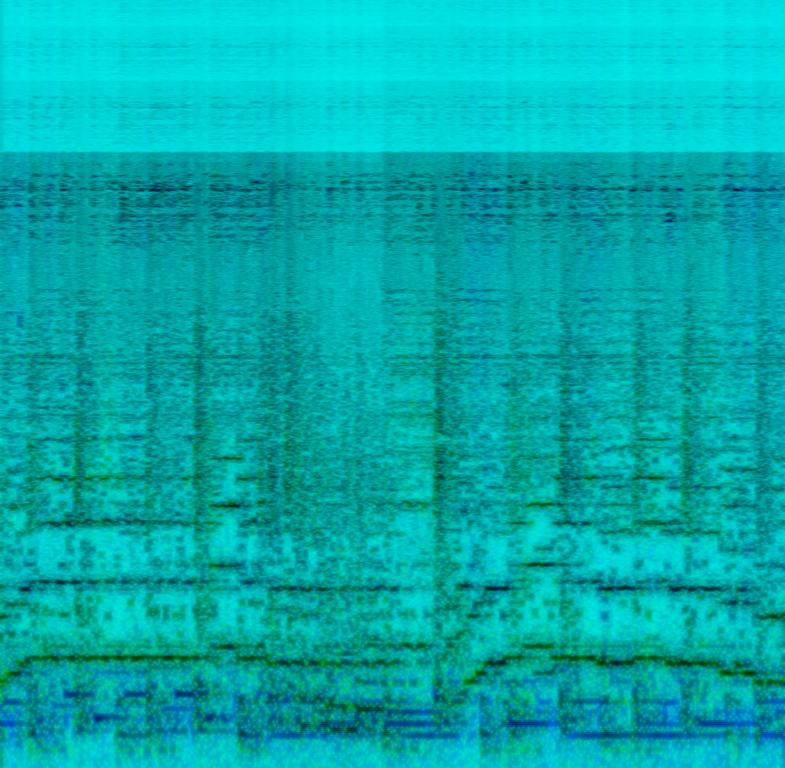
The song is an instrumental. The song is medium tempo and has a delightful flute solo with keyboard accompaniment groovy bass line and a groovy drumming rhythm. The song has a poor recording quality. The song's middle eastern folk music vibes.